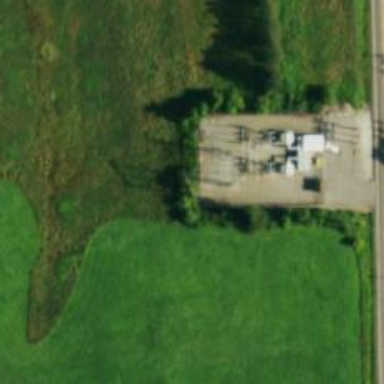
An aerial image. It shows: Power tower.